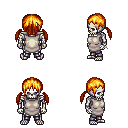
a pixel art fantasy rpg character, male body template, skeleton, white tunic, metal pants, light blonde twin-tailed hairstyle, bracelets, four views (front, back, left, right), 2x2 character sprite sheet, small pixel art, hard edges, no anti-aliasing